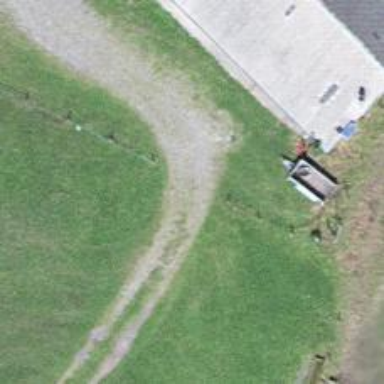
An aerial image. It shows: Track road with grass surface.